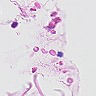
Metastatic tissue present: no